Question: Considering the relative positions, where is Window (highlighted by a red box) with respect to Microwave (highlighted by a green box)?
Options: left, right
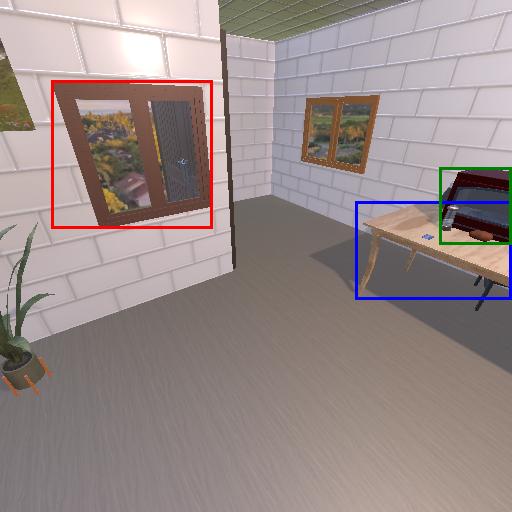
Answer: left